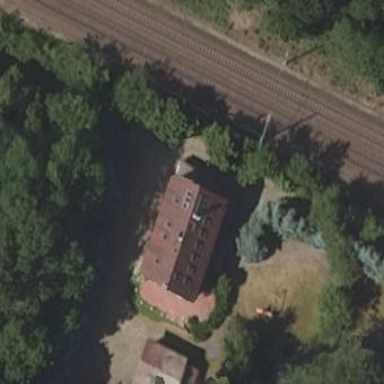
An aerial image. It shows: Detached building with gabled roof.